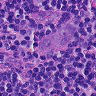
Metastatic tissue present: yes